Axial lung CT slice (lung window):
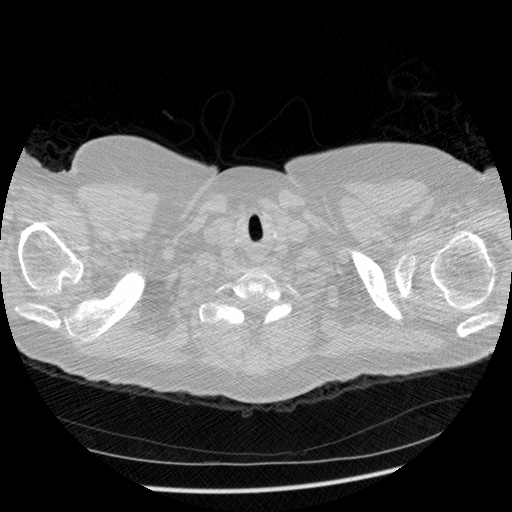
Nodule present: no